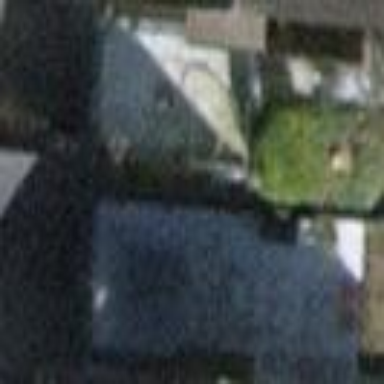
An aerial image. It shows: Building.